Question: I am trying to emulate the App Pool Identity window. Is there a way to fetch all the built-in account list similar to the app pool identity window?

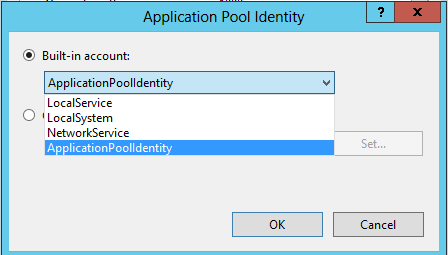
Answer: The enumeration of all well known SID's (the "built in" accounts) can be found in <URL>.
If you don't want a dropdown with 50 items I would just hard code the 4 or 5 you want in the dropdown and have those dropdown elements map to the corresponding enum members.